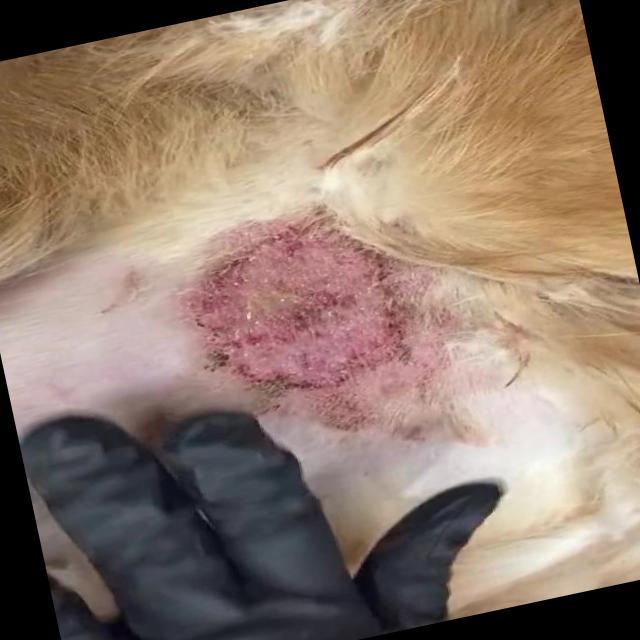
Canine dermatitis — inflammation of the skin presenting with erythema, pruritus, papules, and excoriation. May be allergic, contact, or atopic in origin.